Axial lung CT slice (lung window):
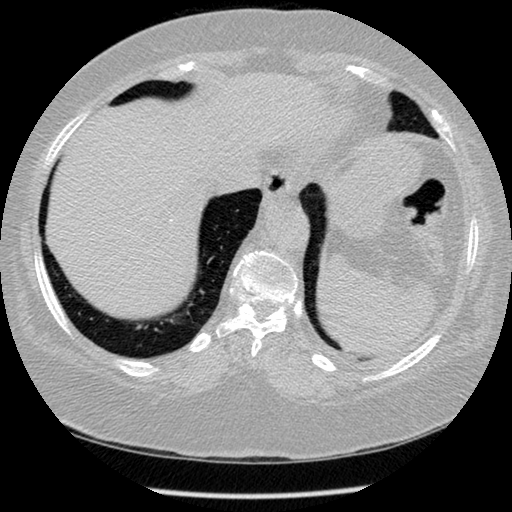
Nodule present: no